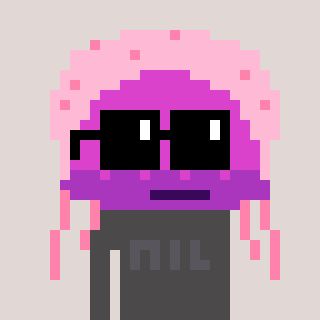
a pixel art character with square black sunglasses, a jellyfish-shaped head and a grayscale-colored body on a warm background